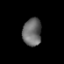
Tissue: prostate
Cell type: Myeloid cells
Senescence score: 0.7656
Nuclear area (px): 512
Mean DAPI intensity: 105.473